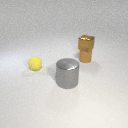
large gray metal cylinder in front of small brown rubber cylinder